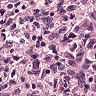
Metastatic tissue present: yes